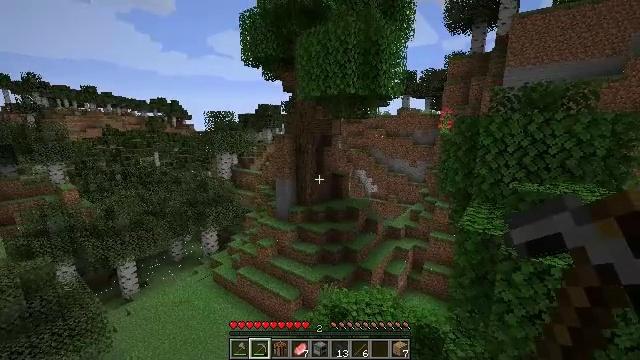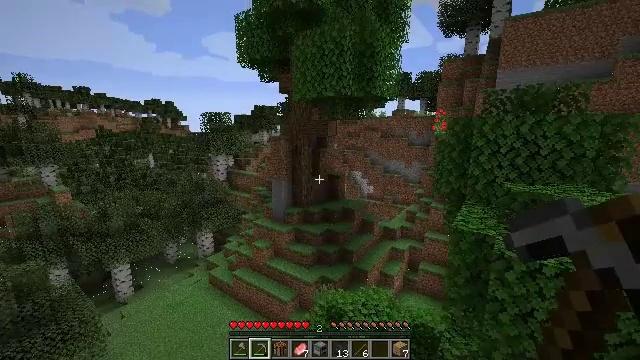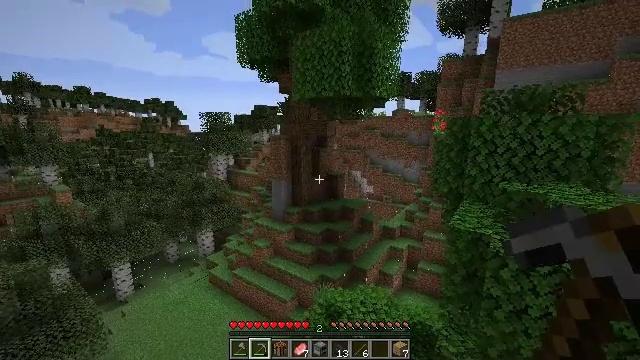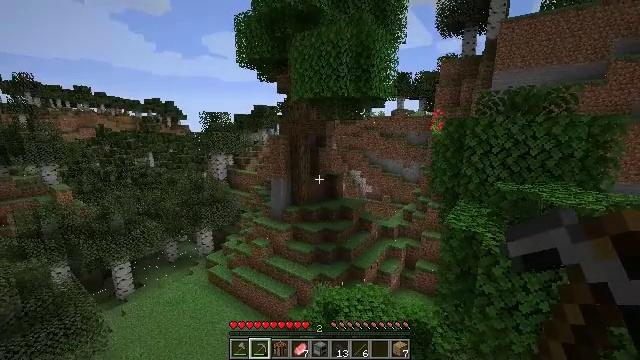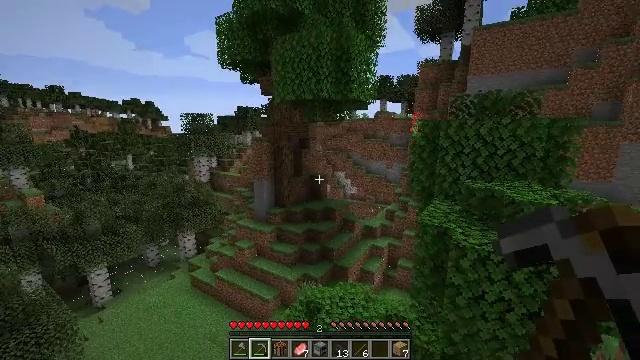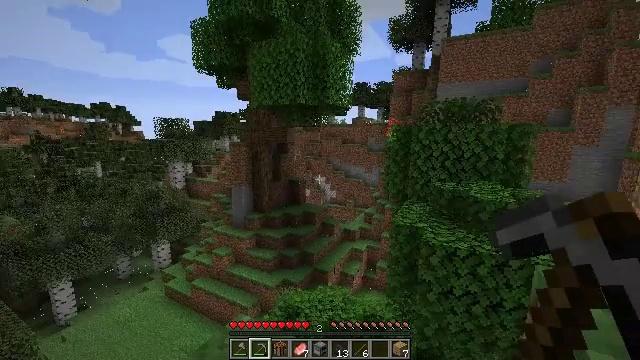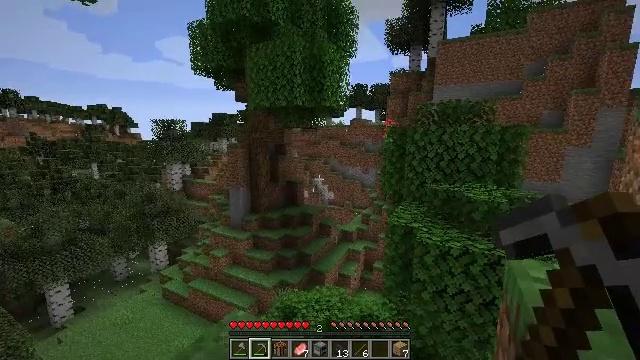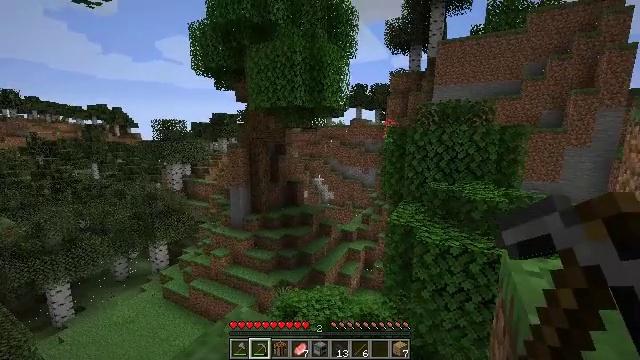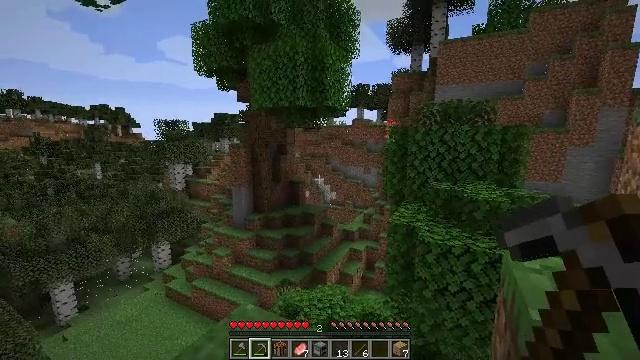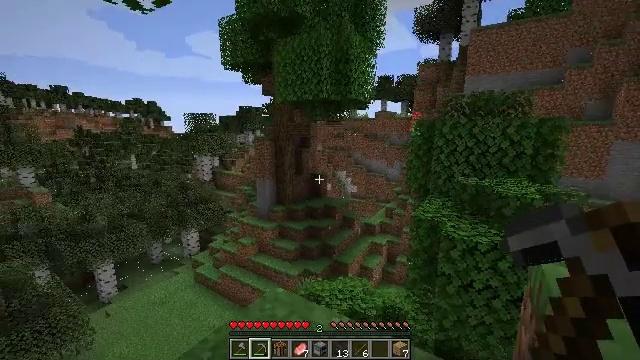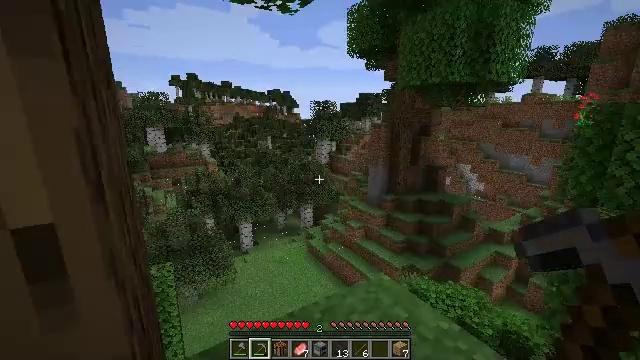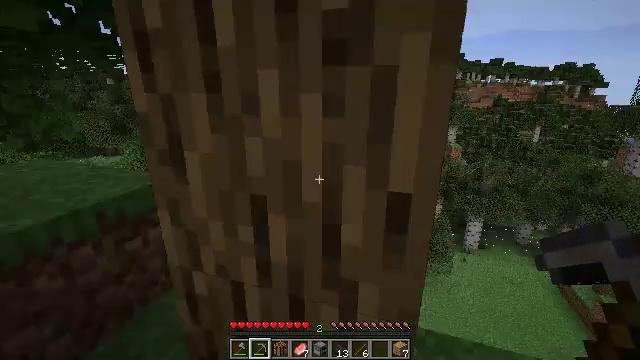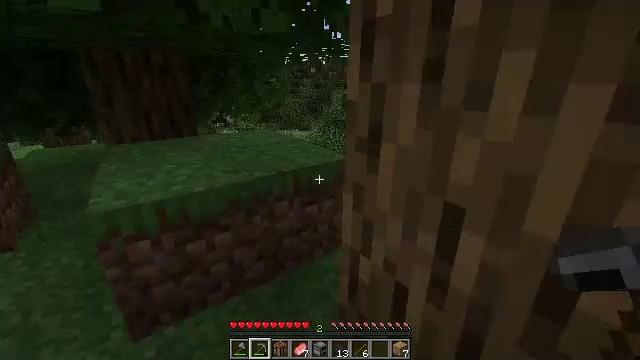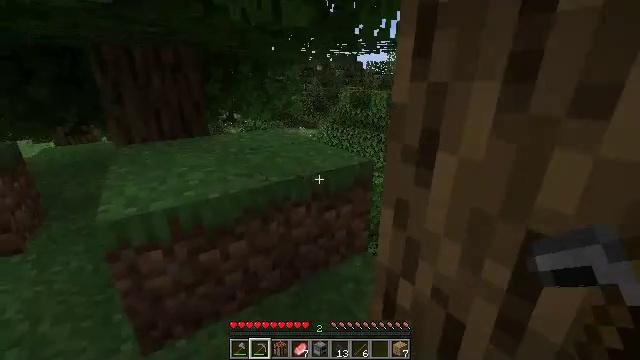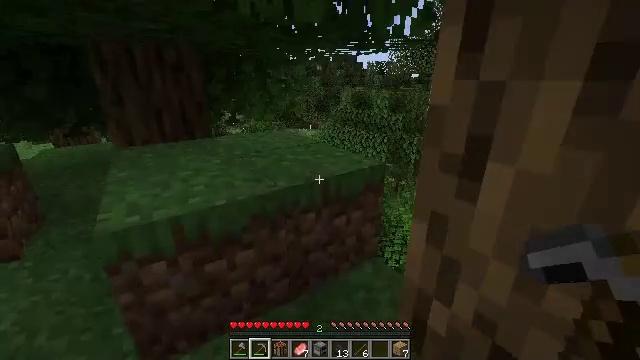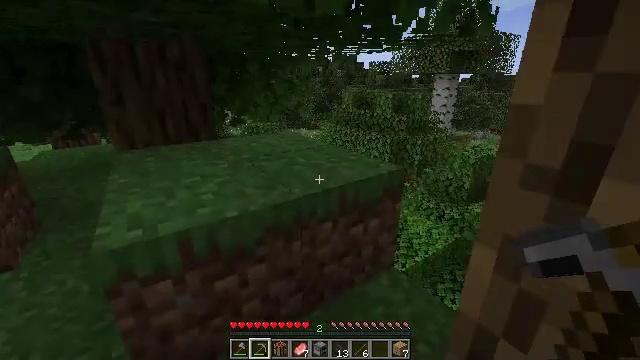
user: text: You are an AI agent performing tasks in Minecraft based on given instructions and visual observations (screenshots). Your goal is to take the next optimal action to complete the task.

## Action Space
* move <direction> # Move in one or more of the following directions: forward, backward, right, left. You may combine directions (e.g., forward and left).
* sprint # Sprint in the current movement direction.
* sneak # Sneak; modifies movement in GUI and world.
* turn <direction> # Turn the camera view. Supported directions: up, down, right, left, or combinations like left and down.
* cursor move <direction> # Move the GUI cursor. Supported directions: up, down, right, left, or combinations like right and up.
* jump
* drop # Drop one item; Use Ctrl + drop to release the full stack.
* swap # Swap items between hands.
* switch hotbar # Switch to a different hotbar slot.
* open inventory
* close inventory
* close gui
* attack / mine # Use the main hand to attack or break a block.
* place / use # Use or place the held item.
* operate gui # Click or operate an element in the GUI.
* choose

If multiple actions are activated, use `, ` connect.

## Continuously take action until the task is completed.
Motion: motion action
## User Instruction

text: Break the birch leaves block.
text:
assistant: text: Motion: move back
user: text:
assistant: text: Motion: move back and move right
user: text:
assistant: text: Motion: move back and move right
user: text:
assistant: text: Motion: move back and move right, turn right
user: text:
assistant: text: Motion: move back and move right, turn right and up
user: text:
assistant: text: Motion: move back and move right
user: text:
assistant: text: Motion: move back and move right
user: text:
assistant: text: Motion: move back and move right
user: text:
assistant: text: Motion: move back and move right, turn left and down
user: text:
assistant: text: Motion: move back and move left, turn left and down
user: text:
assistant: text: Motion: move left, turn left and down
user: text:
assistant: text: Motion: move left, turn left and down
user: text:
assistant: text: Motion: move left, turn left
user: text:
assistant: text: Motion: move left
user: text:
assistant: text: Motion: move left
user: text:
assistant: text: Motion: move forward
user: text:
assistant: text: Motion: move forward
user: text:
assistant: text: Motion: move forward
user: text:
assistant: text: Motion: move forward
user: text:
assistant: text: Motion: move forward
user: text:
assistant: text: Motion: move forward
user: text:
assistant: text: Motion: move forward
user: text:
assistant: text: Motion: move forward, sprint, turn right and up
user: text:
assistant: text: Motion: move forward, sprint
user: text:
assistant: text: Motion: move forward, sprint, turn right and down
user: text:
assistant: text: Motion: move forward, sprint, turn down
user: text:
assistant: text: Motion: move forward, sprint, turn left and down
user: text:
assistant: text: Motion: move forward and move left, sprint, turn left and down
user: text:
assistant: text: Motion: move forward and move left, sprint, turn left
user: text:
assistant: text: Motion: move forward and move left, sprint, turn left